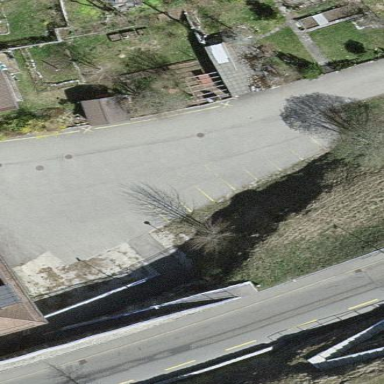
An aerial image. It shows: Street side parking area.